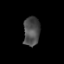
Tissue: lung
Cell type: Epithelial cells
Senescence score: 0.2376
Nuclear area (px): 465
Mean DAPI intensity: 75.675